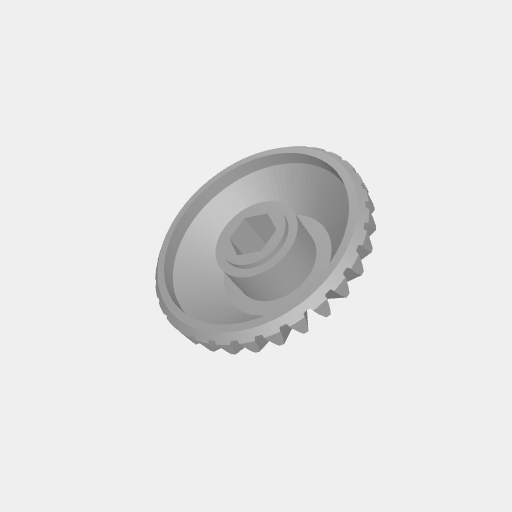
Part: MiterGearCone